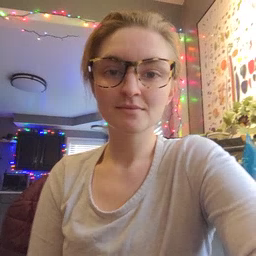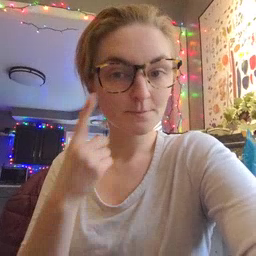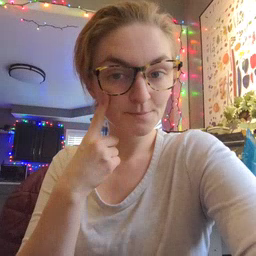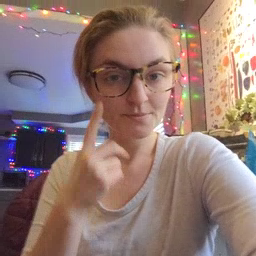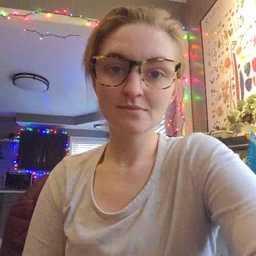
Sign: eye